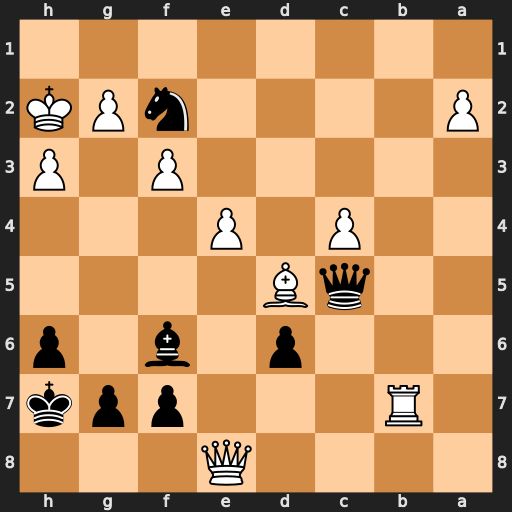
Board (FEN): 4Q3/1R3ppk/3p1b1p/2qB4/2P1P3/5P1P/P4nPK/8
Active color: b
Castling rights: -
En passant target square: -
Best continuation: Be5+ Qxe5 dxe5